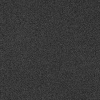
Atmospheric dust classification: dusty